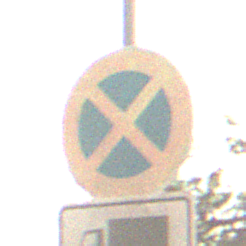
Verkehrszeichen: AbsolutesHalteverbot
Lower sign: HinweisDurchSinnbild7
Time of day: Night
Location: Outdoor (Nature)
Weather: Clear
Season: NotSpecified
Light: Natural